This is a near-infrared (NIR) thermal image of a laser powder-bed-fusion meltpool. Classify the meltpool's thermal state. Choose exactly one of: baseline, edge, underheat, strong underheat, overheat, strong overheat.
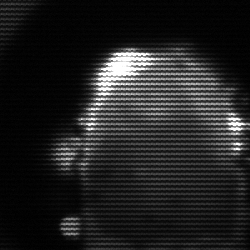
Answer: baseline